Interaction volume radius: 5 \u00c5
Interaction volume height: 30 \u00c5
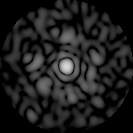
Disorder parameter: 0.8965